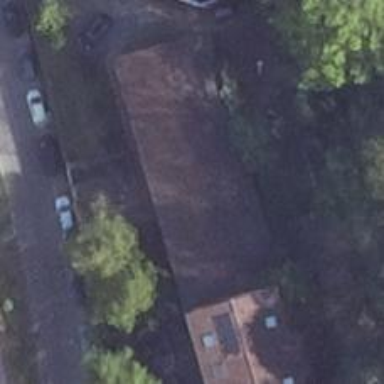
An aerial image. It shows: Healthcare clinic is depicted in the image.